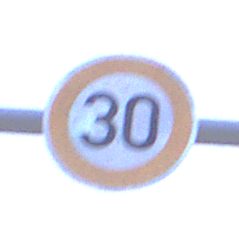
Verkehrszeichen: Geschwindigkeit30
Umgebung: Outdoor, Urban
Tageszeit: SunriseSunset
Wetter: Overcast
Licht: Natural
Jahreszeit: NotSpecified
Kontrast: LowContrast